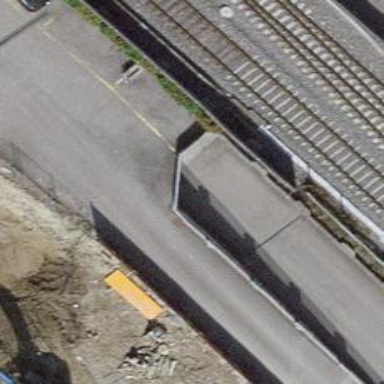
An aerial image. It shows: Lift gate barrier.